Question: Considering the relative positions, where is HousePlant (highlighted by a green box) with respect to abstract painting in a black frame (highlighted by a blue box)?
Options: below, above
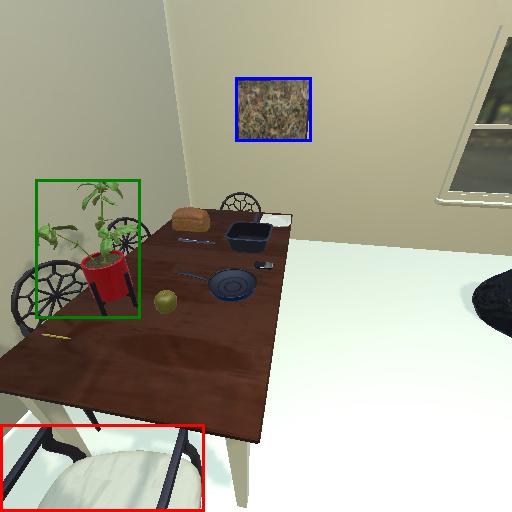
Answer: below